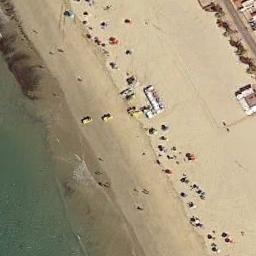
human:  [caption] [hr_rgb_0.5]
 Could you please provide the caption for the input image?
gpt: There is a lot of vegetation around the beach .

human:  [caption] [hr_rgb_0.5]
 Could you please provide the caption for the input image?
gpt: The beach with khaki sand and some items on the beach .

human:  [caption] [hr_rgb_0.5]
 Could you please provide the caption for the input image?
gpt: Light green waters and sandy beaches .

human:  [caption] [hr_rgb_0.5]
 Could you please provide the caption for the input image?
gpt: The beach is composed of light green seawater and a yellow coast .

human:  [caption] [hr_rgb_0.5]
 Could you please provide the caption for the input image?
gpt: Many cars are near the beach .